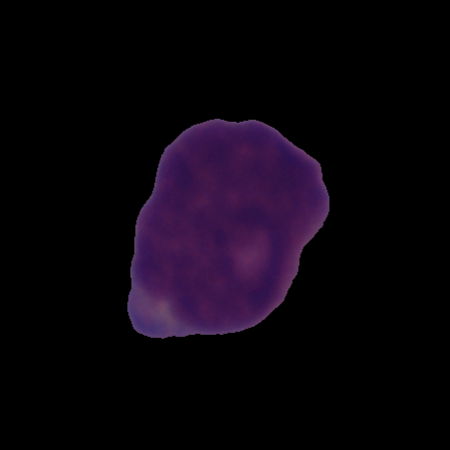
Label: cancer